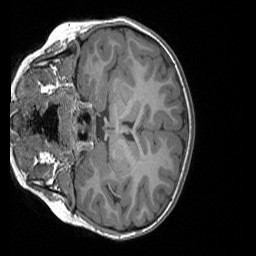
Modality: T1w
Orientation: coronal
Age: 8
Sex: female
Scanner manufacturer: siemens
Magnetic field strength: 3 T
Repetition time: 1.65 s
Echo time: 0.00203 s